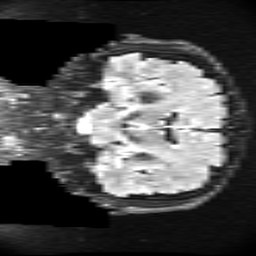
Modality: FLAIR
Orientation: coronal
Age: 60
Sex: male
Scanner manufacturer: ge
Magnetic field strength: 3 T
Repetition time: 11 s
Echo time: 0.1497 s